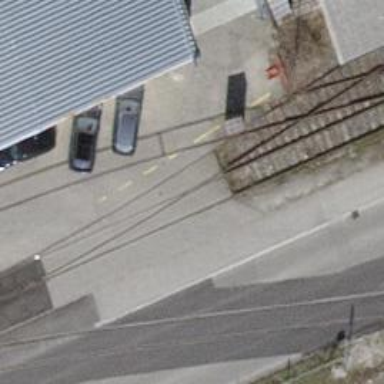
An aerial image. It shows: Railway switch.